Field crop: maize
Growth stage: 2
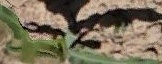
Species: maize